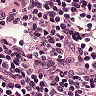
Metastatic tissue present: no